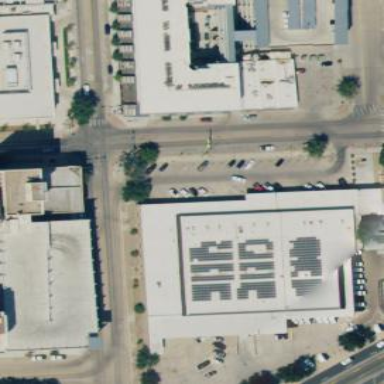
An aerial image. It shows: Building that serves as post office.